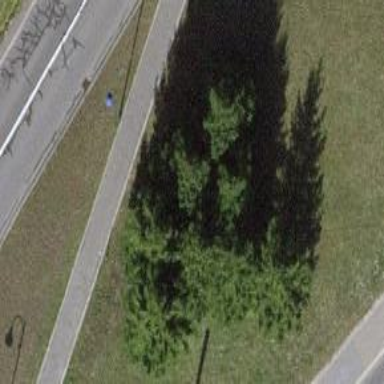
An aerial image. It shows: Urban tree with needleleaved evergreen leaves.